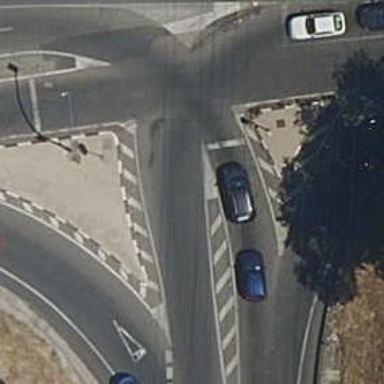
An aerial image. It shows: Road with traffic signals.